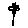
Label: flower